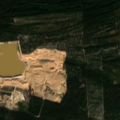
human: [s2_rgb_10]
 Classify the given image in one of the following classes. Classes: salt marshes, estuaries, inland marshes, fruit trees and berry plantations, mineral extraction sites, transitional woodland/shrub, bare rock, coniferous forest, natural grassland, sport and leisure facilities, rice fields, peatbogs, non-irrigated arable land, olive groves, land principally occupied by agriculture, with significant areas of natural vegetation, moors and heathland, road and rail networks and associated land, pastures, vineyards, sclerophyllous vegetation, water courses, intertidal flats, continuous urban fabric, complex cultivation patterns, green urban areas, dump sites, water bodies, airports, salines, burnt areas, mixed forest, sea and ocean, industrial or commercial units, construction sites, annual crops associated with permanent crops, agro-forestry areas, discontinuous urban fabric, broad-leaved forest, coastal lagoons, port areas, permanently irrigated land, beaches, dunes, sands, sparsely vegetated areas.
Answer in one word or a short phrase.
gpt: mineral extraction sites, coniferous forest, mixed forest, transitional woodland/shrub